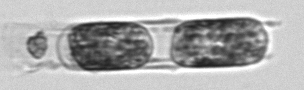
Label: Hemiaulus